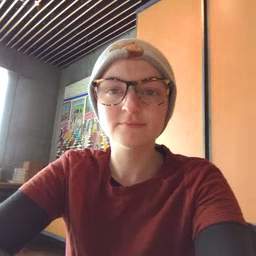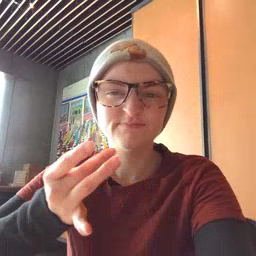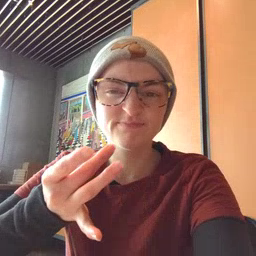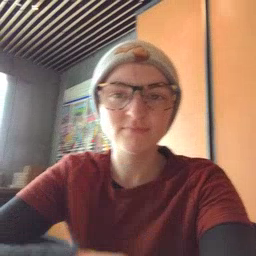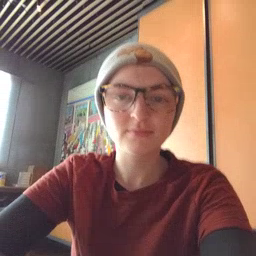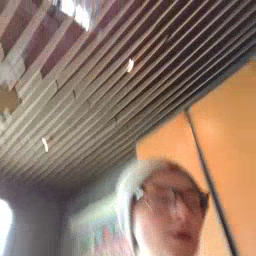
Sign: sticky